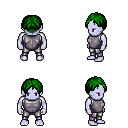
a pixel art fantasy rpg character, male body template, dark elf, purple skin, steel chest armor, metal pants, green parted hairstyle, four views (front, back, left, right), 2x2 character sprite sheet, small pixel art, hard edges, no anti-aliasing